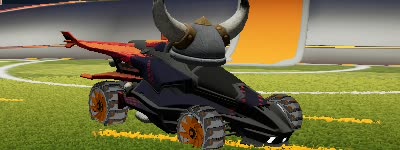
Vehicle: aftershock